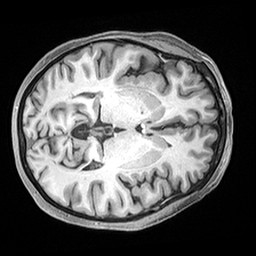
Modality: T1w
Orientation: axial
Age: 63
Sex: female
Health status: healthy
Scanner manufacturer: siemens
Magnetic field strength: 3 T
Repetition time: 2.4 s
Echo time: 0.00217 s